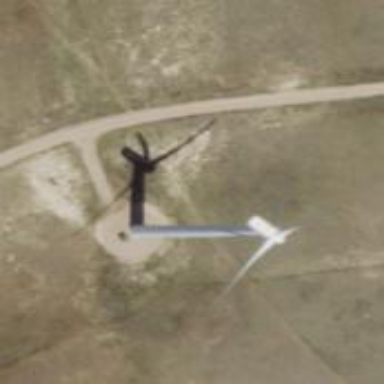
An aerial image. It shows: Wind turbine generating power.